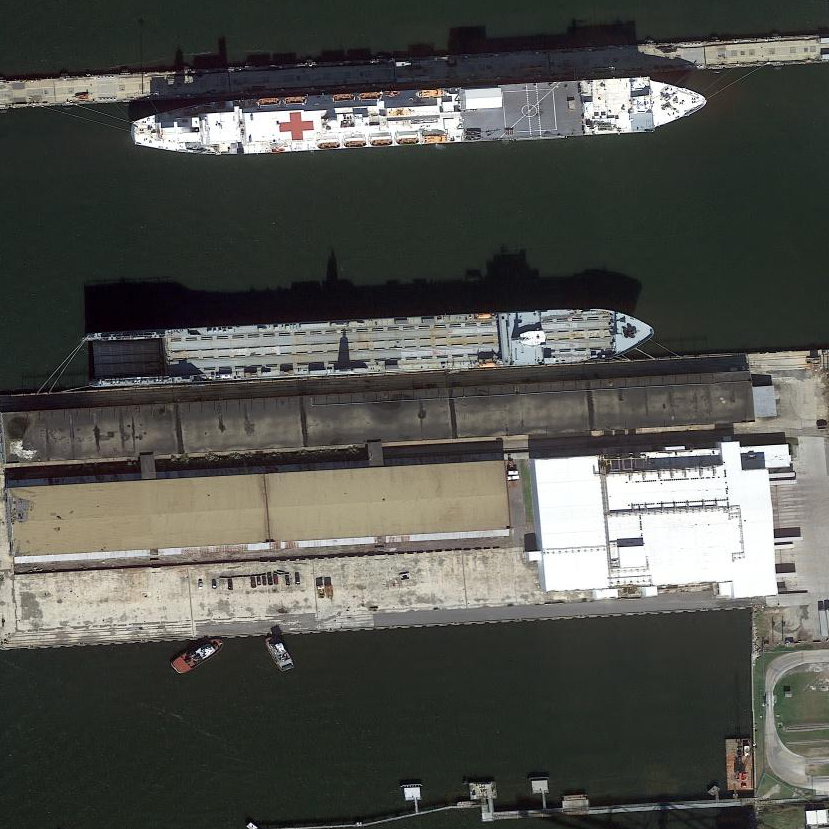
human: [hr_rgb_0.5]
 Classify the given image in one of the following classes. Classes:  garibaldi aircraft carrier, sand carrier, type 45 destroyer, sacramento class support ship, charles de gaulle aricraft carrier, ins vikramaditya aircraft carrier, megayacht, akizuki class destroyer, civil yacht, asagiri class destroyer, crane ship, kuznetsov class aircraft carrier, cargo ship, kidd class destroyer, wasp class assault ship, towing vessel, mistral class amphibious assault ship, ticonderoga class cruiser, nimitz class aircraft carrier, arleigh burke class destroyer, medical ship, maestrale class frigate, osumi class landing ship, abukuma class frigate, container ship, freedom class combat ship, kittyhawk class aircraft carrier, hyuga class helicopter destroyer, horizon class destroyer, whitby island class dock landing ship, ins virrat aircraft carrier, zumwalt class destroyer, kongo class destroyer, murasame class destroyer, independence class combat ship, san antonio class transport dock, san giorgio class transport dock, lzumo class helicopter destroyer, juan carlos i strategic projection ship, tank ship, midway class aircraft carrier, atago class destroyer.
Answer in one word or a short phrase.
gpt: Medical ship